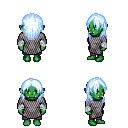
a pixel art fantasy rpg character, female body template, orc, green skin, chain mail, magenta pants, white cyan long hairstyle, white cloth bandages, four views (front, back, left, right), 2x2 character sprite sheet, small pixel art, hard edges, no anti-aliasing